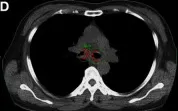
The number and distribution of seeds in plan before placement. (A-G) The seeds distribution and isodose distribution in thoracic computerized tomography (CT) scans.
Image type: radiology (ct)